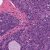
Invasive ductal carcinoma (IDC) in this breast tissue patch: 0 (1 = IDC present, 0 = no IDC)